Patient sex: M
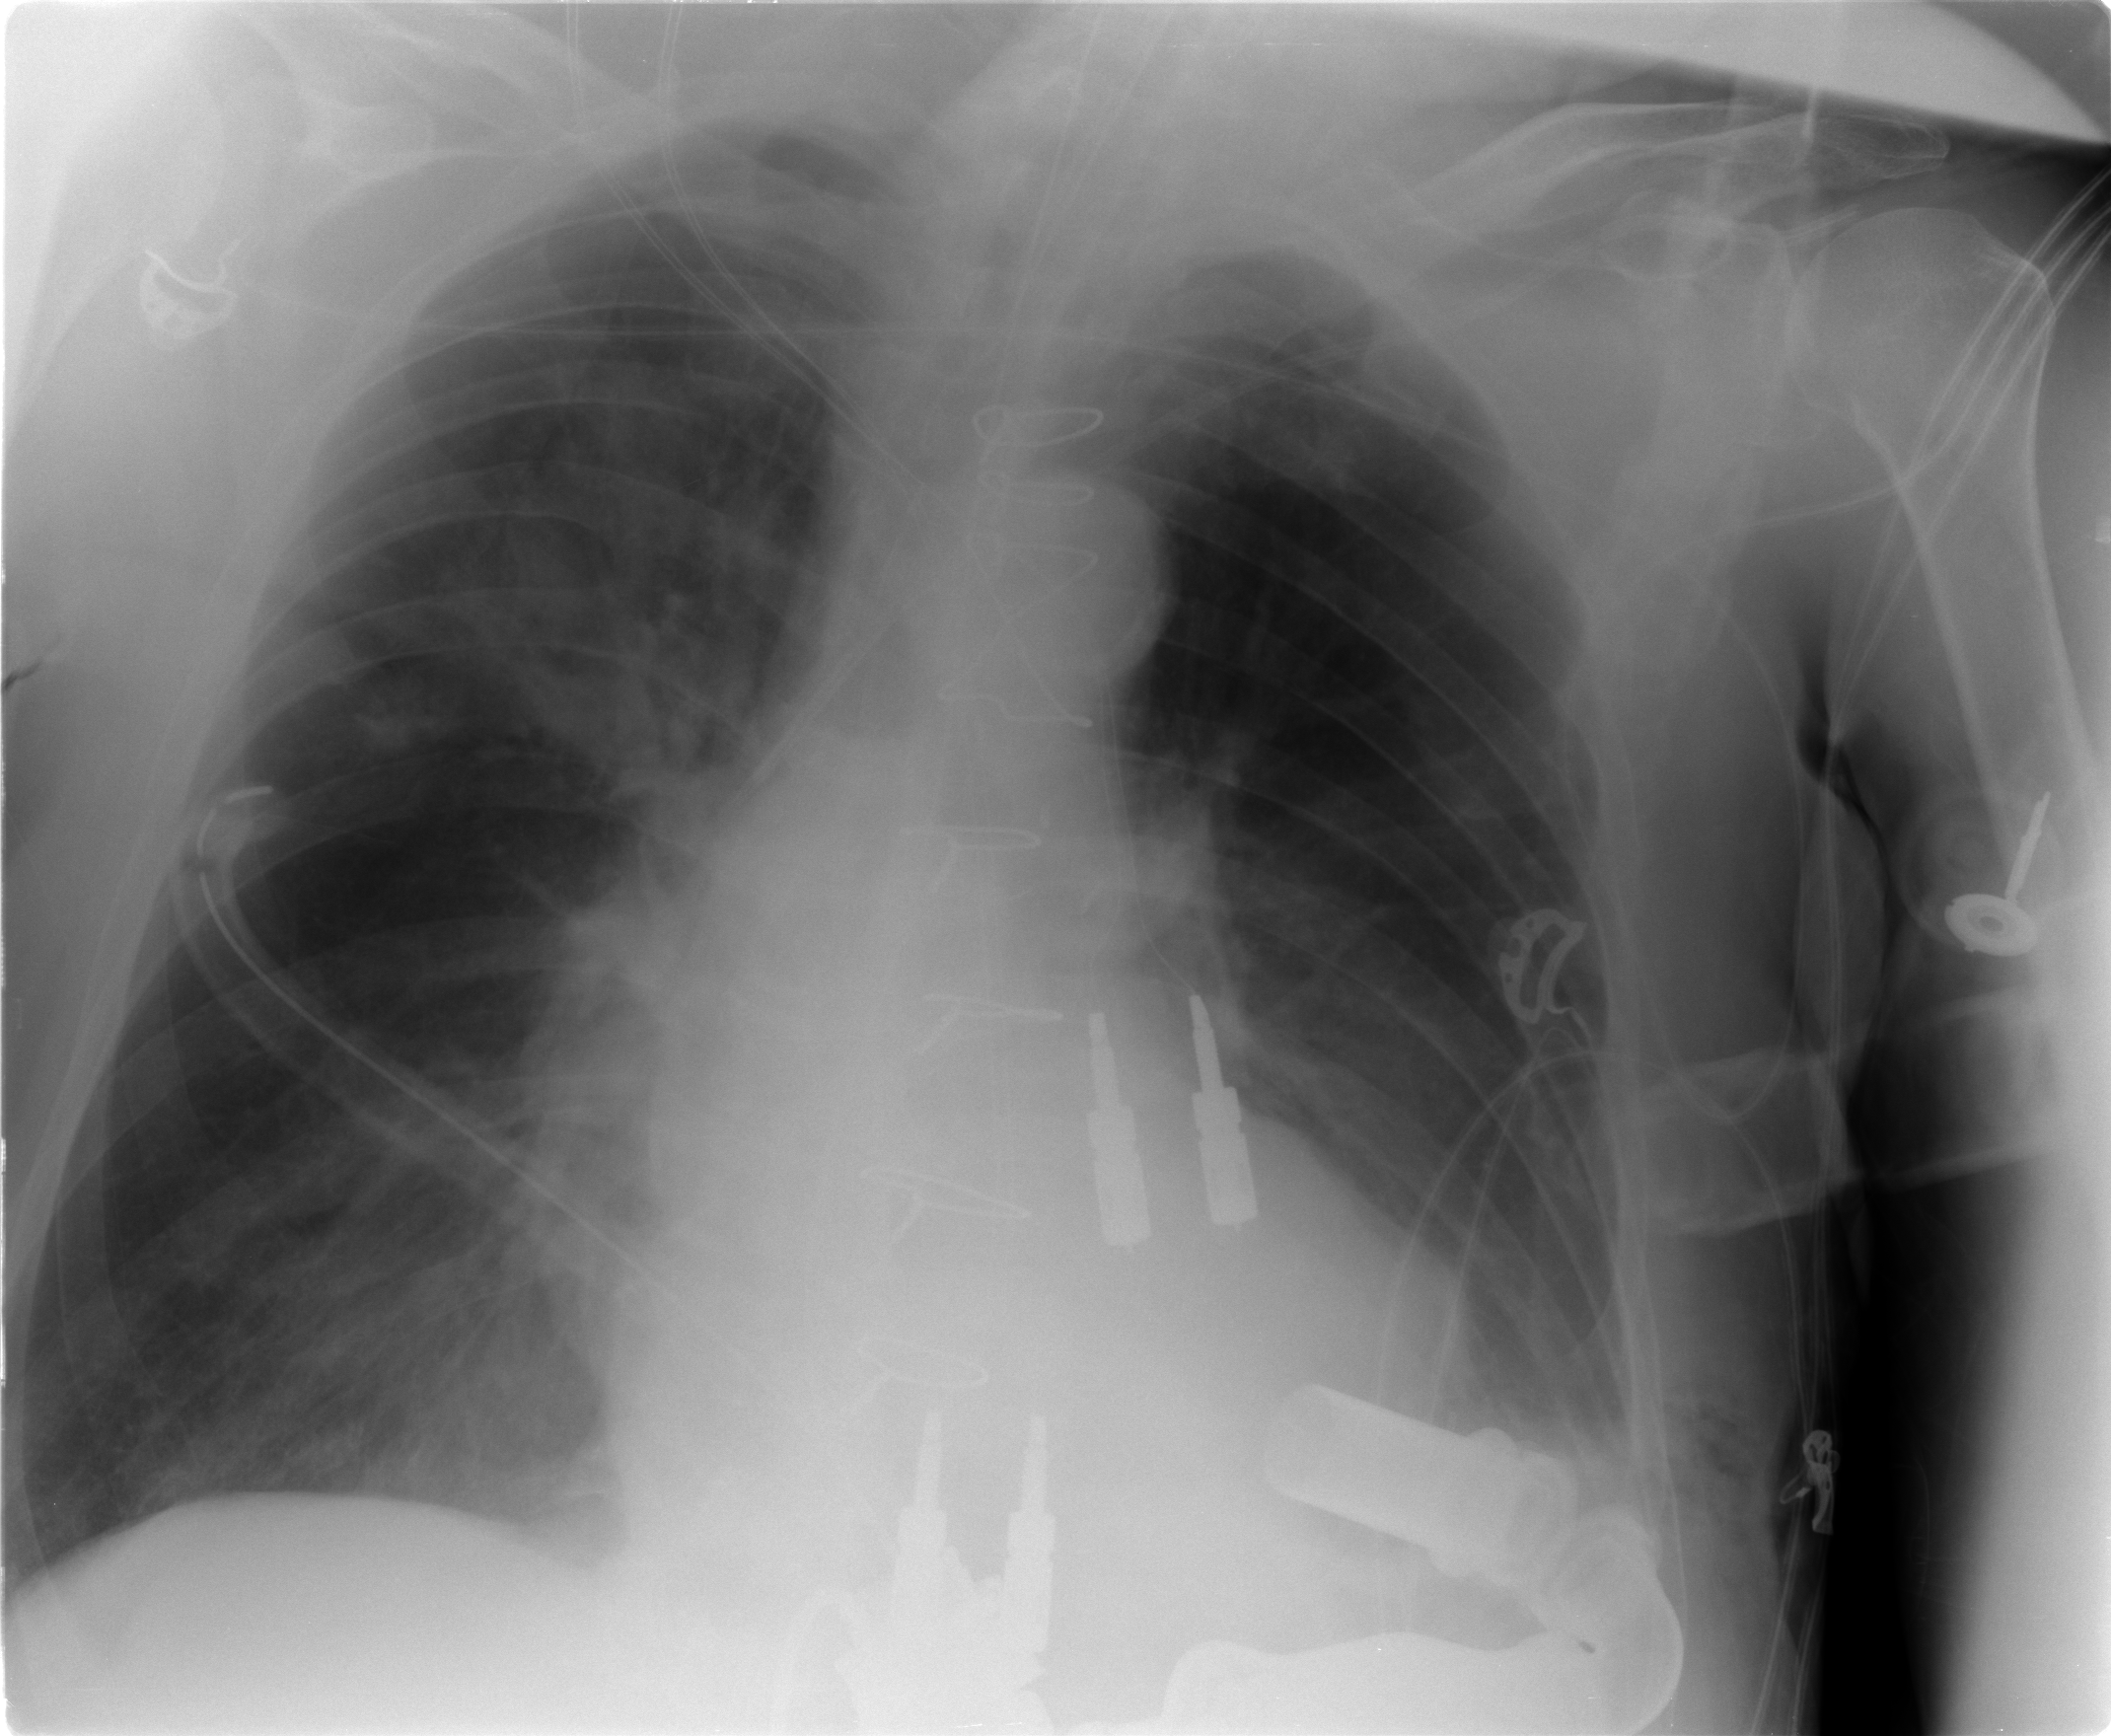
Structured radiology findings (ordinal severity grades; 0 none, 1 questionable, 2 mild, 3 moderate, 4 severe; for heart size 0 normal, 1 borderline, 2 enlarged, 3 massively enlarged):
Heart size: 2
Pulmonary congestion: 2
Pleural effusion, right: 0
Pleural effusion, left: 0
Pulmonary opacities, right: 2
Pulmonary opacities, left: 0
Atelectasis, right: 0
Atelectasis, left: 2